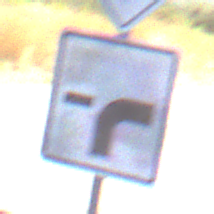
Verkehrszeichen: VerlaufVorfahrtsstrasse9
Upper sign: Vorfahrtsstrasse
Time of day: Midday
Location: Roofed (Underpass)
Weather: Clear
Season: NotSpecified
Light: Natural